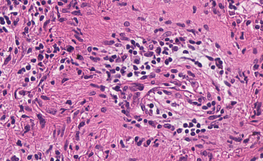
Tumor epithelial tissue: no
Tumor-associated stroma tissue: yes
Normal tissue: no